Question: I've got a bunch of articles defined in HTML5 like so:
'''
<section class="applications">
<article>
<a href="..."><img ... /></a>
<h2>...</h2>
<p>...</p>
<a ... class="appstore">...</a>
</article>
'''
Each article has those exact same elements. Using Susy 2.x I'm trying to figure out how to place things such that the image is at the top left with empty space below it (i.e. column 1) and then to the right, taking up the rest of the width of the page, I have a vertical layout where the <h2> is above the <p> is above the <a class="appstore">.
You can see the desired format that I'm looking for in this picture:

I have the styling working the way I want, but as to the layout...I'm pretty sure I have to use the '@include span' stuff now, but after an hour of playing I just can't get it right. Thanks!
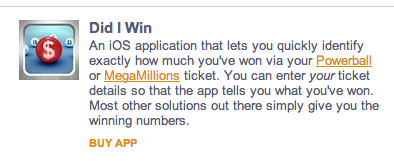
Answer: You never use Susy at all, but you certainly can. :)
This is a pretty common CSS issue because we often use floats for layout, when they were never intended that way. Susy is really just a set of shortcuts to help manage layout math, but it can't fix CSS. First solve your layout problems in CSS, and then determine where Susy can help clarify and simplify your code.
For example, here are several possible solutions in CSS, just using floats:
'''
// Option A
// --------
.image-link {
float: left;
width: 24%;
}
.title, .description, .purchase {
float: right;
width: 75%;
}
// Option B
// --------
.image-link {
float: left;
width: 24%;
}
.title, .description, .purchase {
margin-left: 25%;
}
// Option C
// --------
article {
padding-left: 25%;
}
.image-link {
float: left;
width: 24%;
margin-left: -25%;
}
'''
There would be plenty of other solutions using absolute positioning, extra markup, or many other approaches. Which one you prefer depends on exactly how you want it to work, how much control you have over markup, etc.
Susy's 'span()' mixin outputs a float direction (left by default, but right if you use the 'last' keyword), a width, and optionally a gutter of some kind. The 'pre()/push()/pull()' and 'prefix()' mixins set margins or padding, respectively. Or you can skip the mixins entirely and use the 'span()' function to get grid calculations anywhere you want them.
'''
// Option A
// --------
.image-link {
@include span(1 of 4);
}
.title, .description, .purchase {
@include span(last 3 of 4);
}
// Option B
// --------
.image-link {
float: left;
width: span(1 of 4);
}
.title, .description, .purchase {
@include pre(1 of 4);
}
// Option C
// --------
article {
@include prefix(1 of 4);
}
.image-link {
@include span(1 of 4);
@include pull(1 of 4);
}
'''
You could also use Susy's 'isolation' feature, or a number of other approaches -- all of them simply wrappers for math and CSS. Don't let Susy's abstraction hide the fact that you are working in CSS, and floats are just floats.